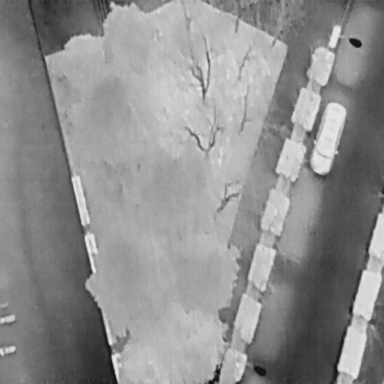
There is a Car in the infrared image.